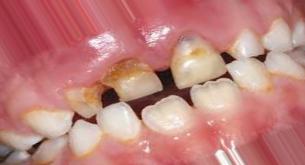
Condition: Caries